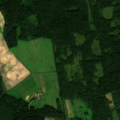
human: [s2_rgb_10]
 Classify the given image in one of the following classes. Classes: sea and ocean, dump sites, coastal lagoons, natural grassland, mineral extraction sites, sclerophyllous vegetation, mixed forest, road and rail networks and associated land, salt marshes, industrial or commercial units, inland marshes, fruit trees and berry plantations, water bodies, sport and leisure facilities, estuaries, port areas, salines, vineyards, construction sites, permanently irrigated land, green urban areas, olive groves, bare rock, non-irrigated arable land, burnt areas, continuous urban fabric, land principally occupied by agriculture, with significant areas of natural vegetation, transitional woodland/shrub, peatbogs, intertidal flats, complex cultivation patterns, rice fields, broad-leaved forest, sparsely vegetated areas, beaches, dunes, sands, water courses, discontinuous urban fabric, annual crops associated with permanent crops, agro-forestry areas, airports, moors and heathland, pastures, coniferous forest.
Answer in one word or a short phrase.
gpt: non-irrigated arable land, pastures, broad-leaved forest, coniferous forest, transitional woodland/shrub